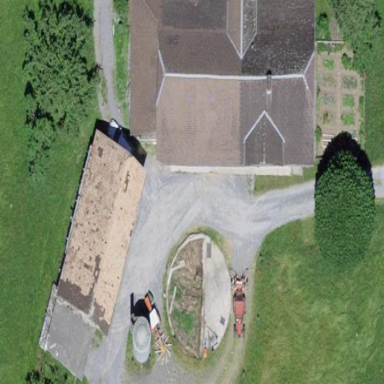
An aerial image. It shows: Farm building.